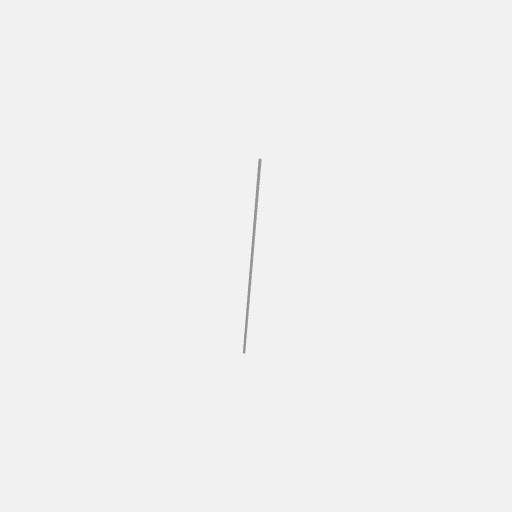
Part: VGuide1200